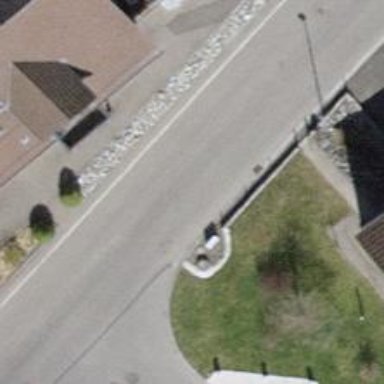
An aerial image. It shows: Street cabinet of man-made origin.